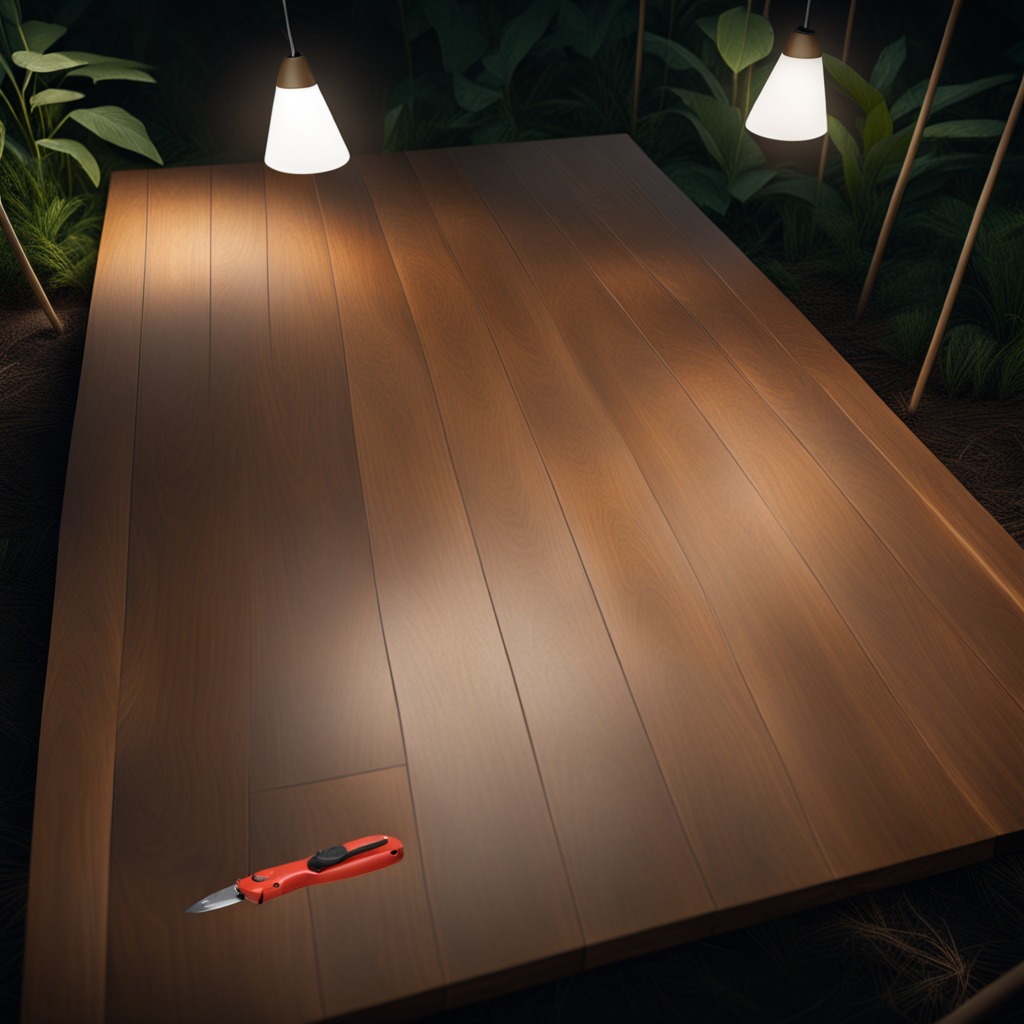
A utility knife is lying on a wooden table inside a jungle field workshop tent at night.